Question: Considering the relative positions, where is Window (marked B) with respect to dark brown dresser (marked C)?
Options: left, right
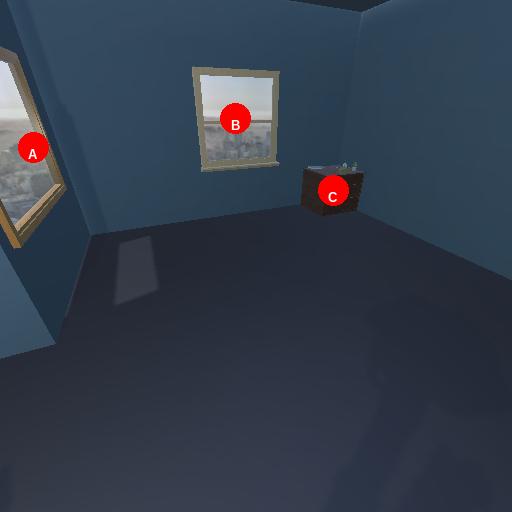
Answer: left